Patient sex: M
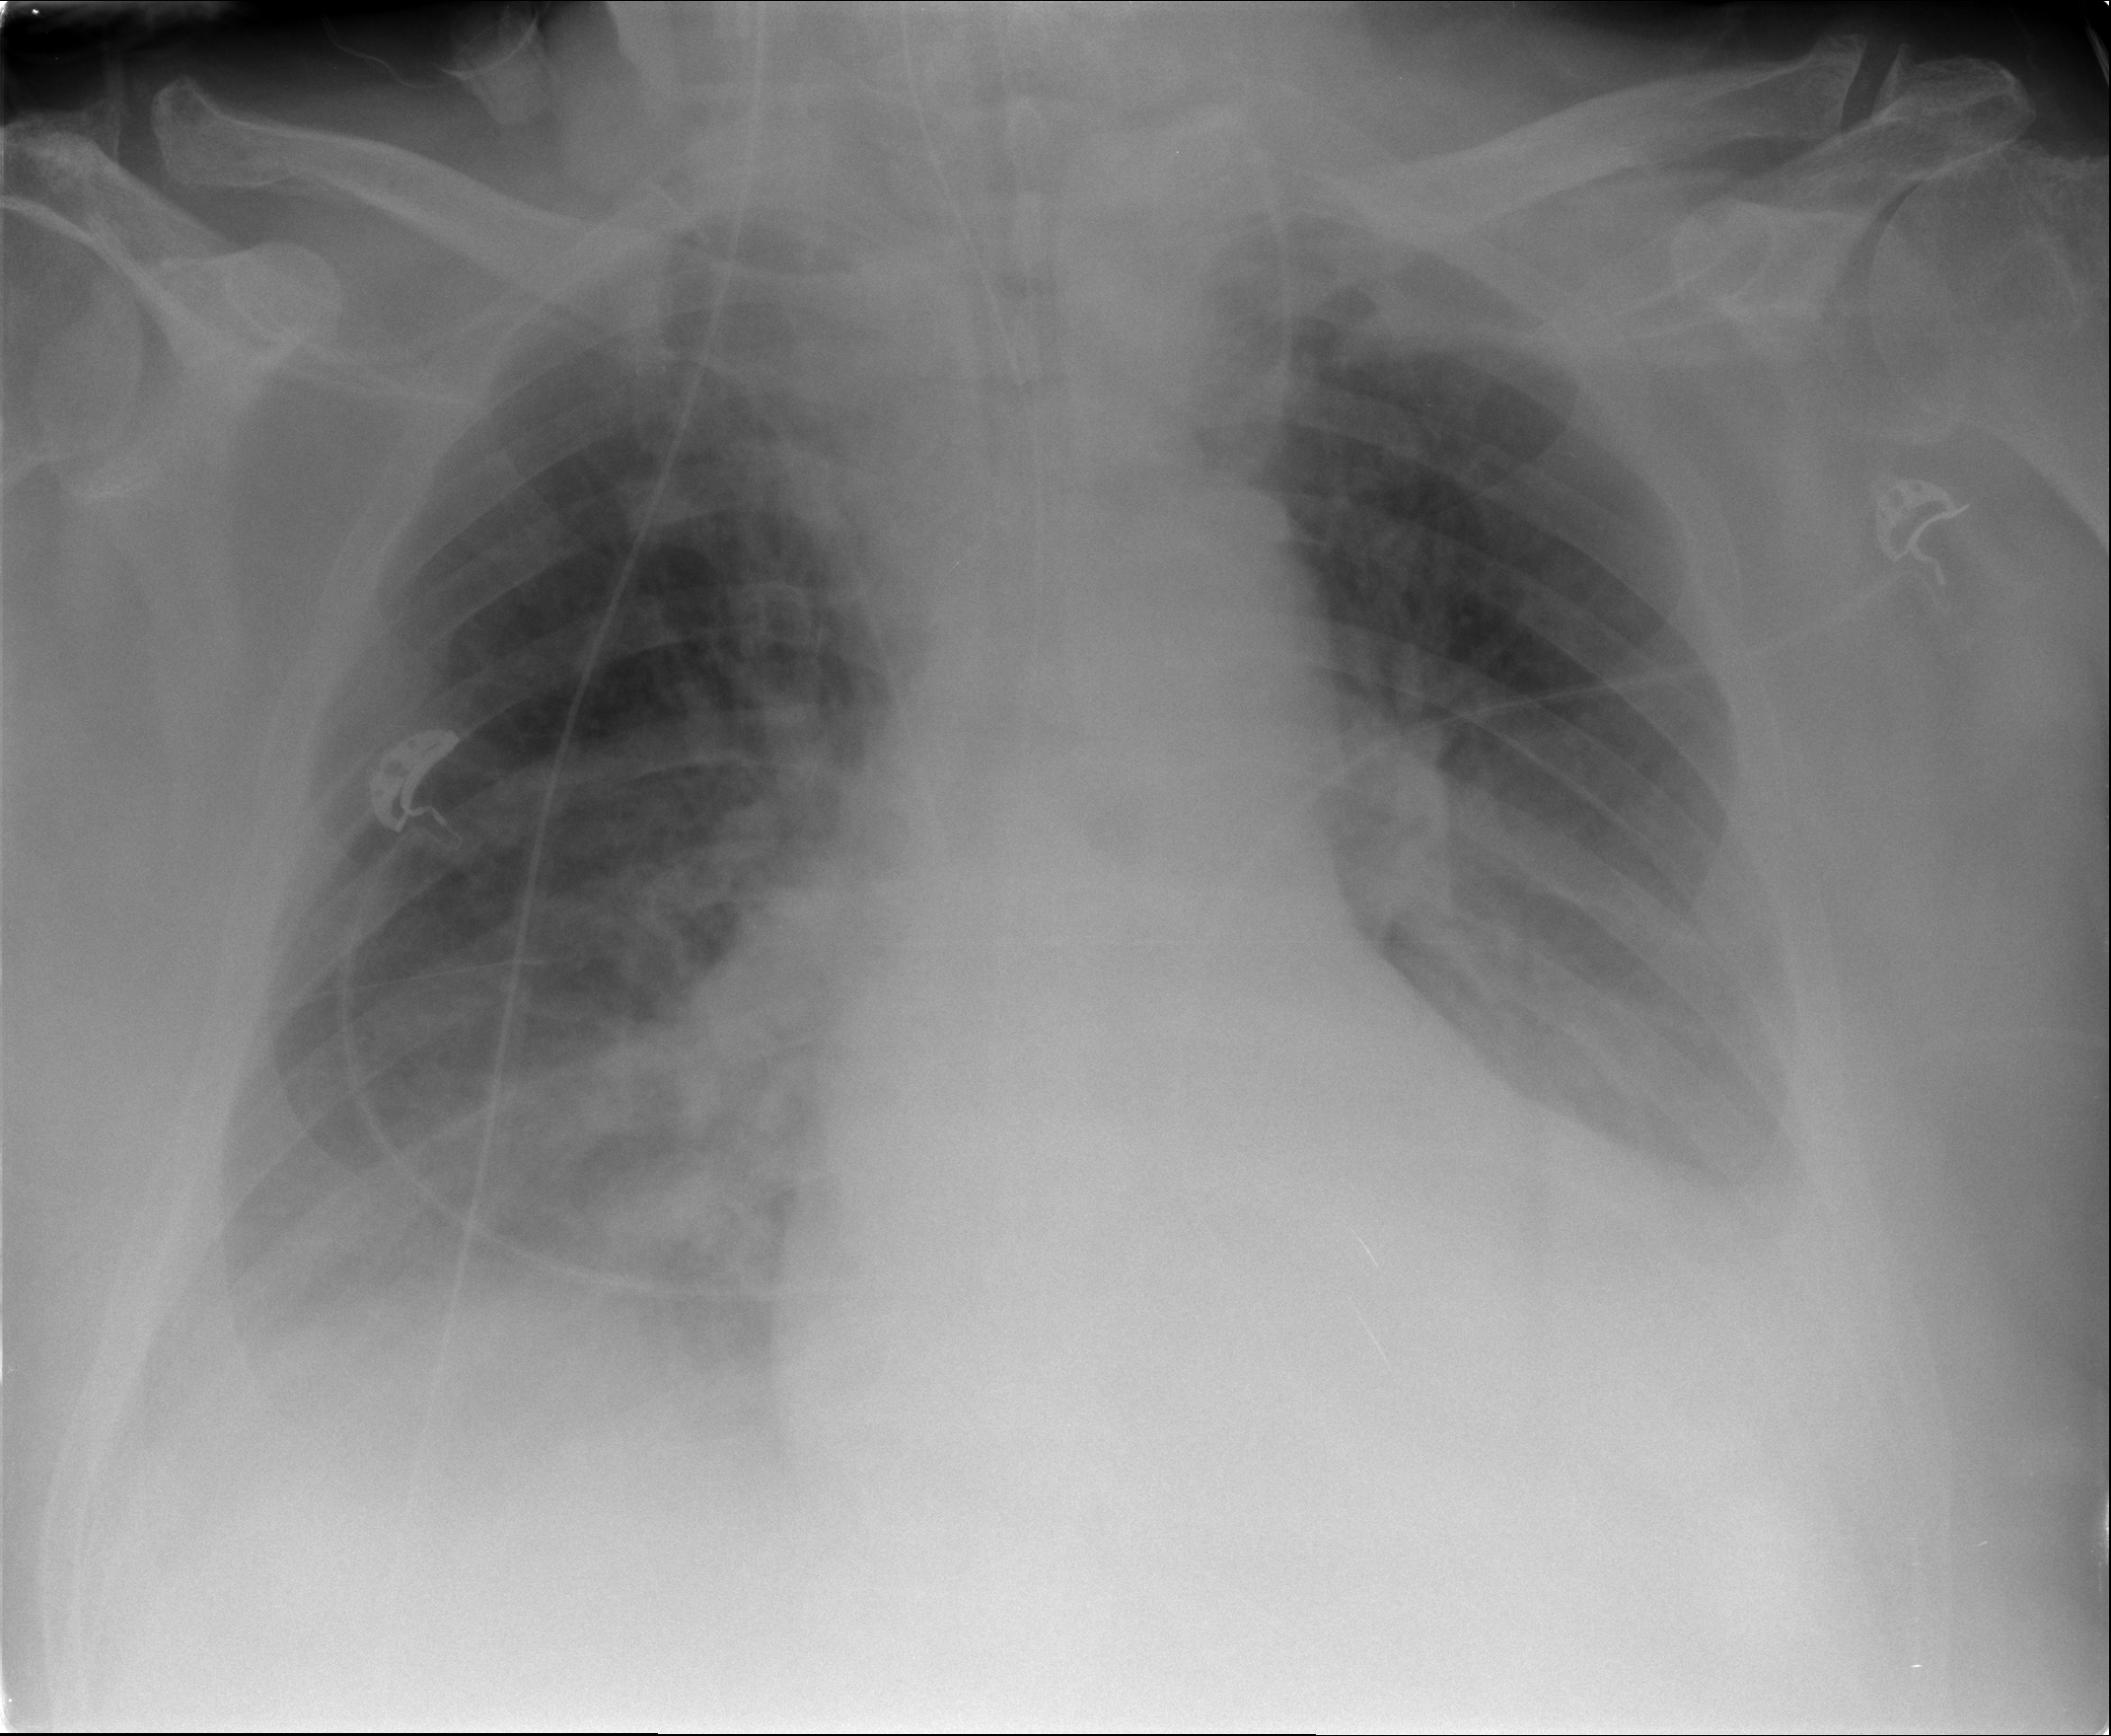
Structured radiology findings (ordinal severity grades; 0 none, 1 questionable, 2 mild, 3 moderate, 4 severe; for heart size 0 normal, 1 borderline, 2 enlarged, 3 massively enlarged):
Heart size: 2
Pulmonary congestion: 2
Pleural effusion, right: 2
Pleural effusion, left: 3
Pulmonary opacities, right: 2
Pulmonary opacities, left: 0
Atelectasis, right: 2
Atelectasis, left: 2